Question: I am using 'BalloonTip' and 'BalloonFrame' from wxpython in order to generate pop up notifications. Unfortunately the generated elements are overlapping all windows: Not only the window of my application but also all windows of the other applications.

I would like to suppress this behavior and display the notification only on top of my own application and not on top of all windows.
Is there any possibility to specify the "z-index" like in CSS or something similar?
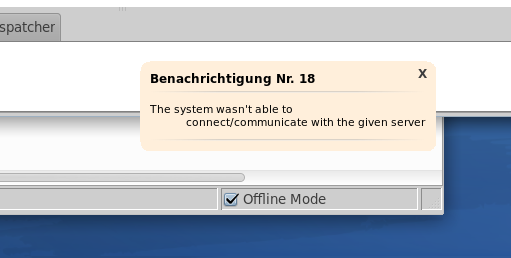
Answer: You should probably just create your own frame then as I don't believe the Balloon widgets support that behavior. When you do create your own frame, you can tell it to center on parent. If you want it to disappear on it's own, you can use a wx.Timer. You could also look at this:
- <URL>